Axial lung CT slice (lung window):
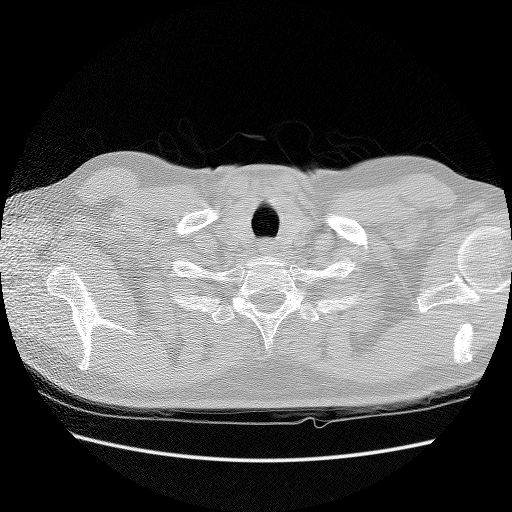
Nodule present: no